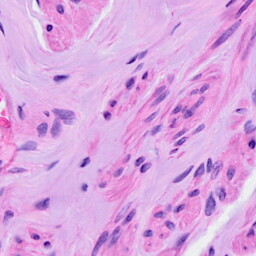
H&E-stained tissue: Ovarian